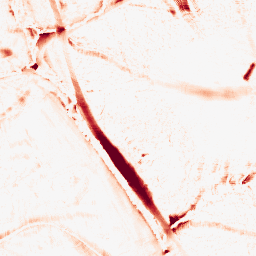
Category: morphological
Decomposition family: morphological_ellipse
Decomposition parameters: operation: opening
width: 20
height: 20
Upsampling method: quintic
Upsampling parameters: scale: 8
Upsampling scale: 8